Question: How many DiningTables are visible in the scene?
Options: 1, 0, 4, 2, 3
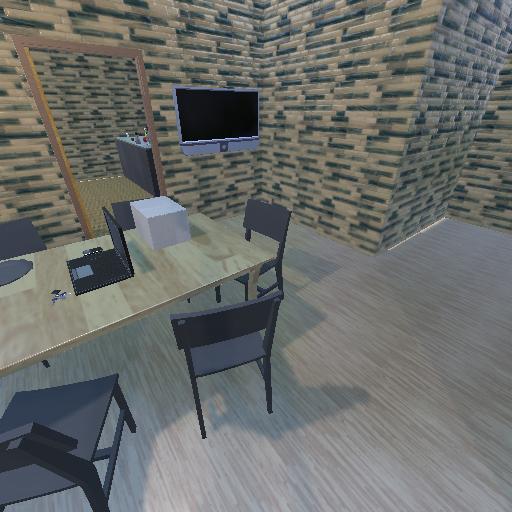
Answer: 1